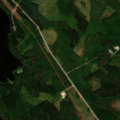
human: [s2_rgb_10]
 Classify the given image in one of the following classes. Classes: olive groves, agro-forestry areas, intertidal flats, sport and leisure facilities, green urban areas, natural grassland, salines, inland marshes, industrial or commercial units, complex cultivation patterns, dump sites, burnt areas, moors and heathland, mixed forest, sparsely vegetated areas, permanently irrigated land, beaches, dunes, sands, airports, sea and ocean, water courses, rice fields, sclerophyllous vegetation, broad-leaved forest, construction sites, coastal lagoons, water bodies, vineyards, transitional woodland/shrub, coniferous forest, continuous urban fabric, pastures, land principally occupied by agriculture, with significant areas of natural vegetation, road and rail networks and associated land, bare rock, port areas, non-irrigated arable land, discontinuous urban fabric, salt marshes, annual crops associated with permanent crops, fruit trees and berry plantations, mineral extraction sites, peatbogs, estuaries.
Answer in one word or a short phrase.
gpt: coniferous forest, mixed forest, transitional woodland/shrub, water bodies